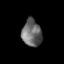
Tissue: skin
Cell type: Fibroblasts
Senescence score: 0.7203
Nuclear area (px): 519
Mean DAPI intensity: 106.112